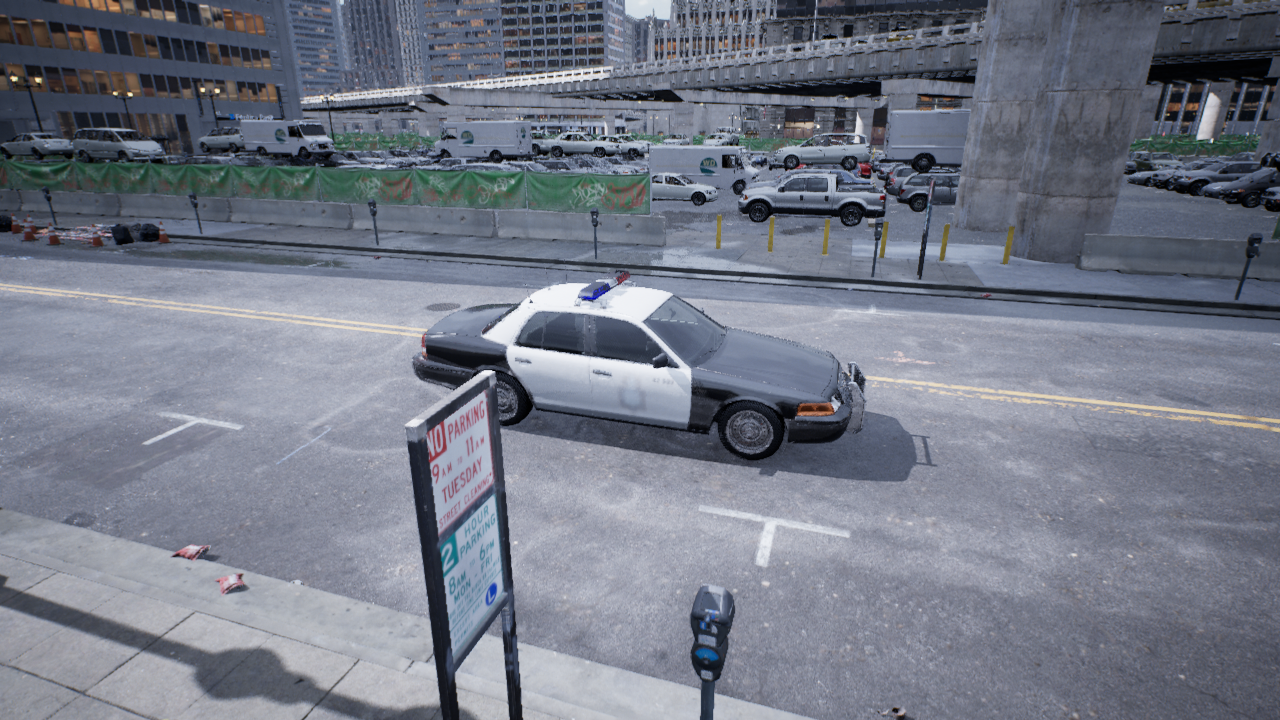
Venue: downtown
Lighting: overcast
Vehicle rig: sedan